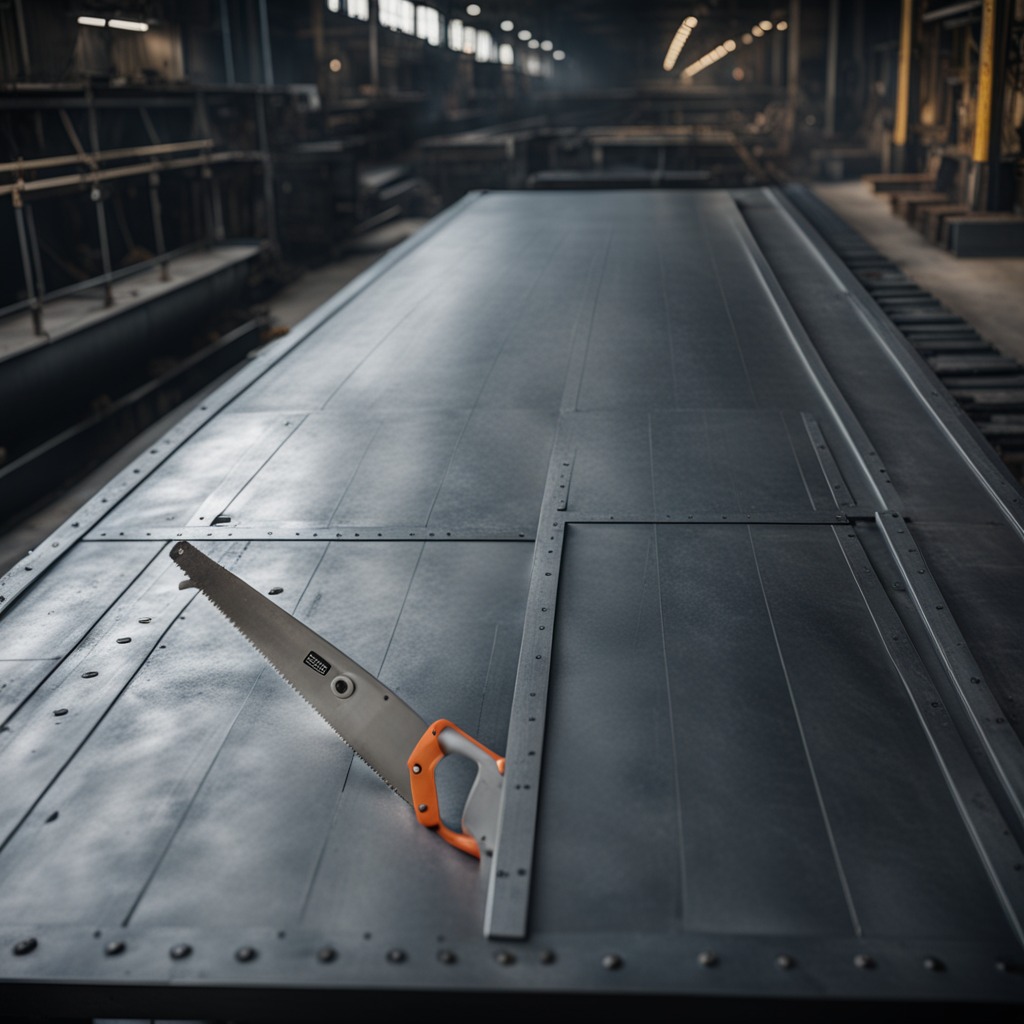
A handheld metal saw is lying on the cold steel table in a mining workshop.